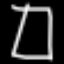
Label: square